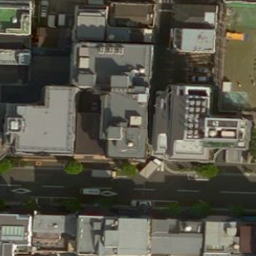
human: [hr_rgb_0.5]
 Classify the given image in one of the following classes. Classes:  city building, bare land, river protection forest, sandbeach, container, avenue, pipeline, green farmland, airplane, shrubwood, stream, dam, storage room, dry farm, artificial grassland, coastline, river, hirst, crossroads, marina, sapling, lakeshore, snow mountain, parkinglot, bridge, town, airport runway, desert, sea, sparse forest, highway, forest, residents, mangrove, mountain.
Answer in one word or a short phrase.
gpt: city building